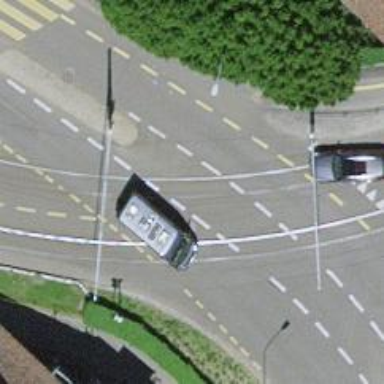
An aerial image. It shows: Tram level crossing on railway.